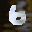
Label: 6